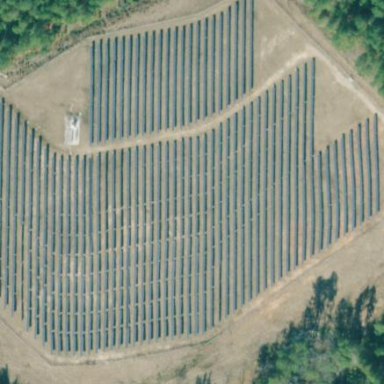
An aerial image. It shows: Solar power plant using photovoltaic technology.